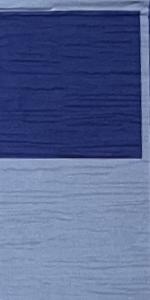
Label: Empty